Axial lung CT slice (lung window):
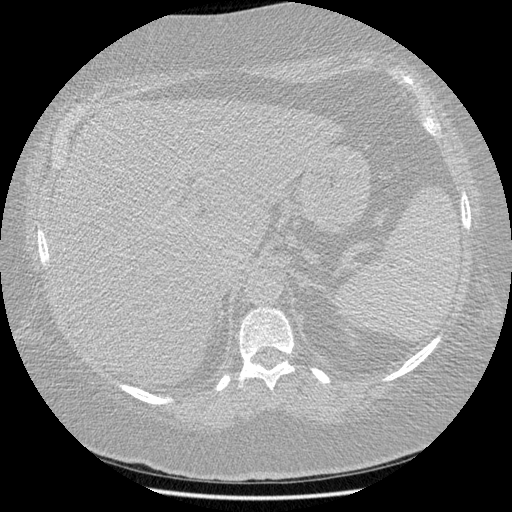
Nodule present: no